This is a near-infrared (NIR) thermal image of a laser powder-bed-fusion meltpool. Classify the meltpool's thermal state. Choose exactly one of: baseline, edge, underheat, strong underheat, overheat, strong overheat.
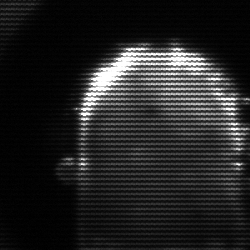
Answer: baseline